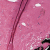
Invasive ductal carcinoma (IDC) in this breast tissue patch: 0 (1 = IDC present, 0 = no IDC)